Question: At each time, any colored ball can be exchanged with the white ball. How many such exchanges are needed at least to make all the red balls arranged in front of the green balls (white ball positions are arbitrary)?
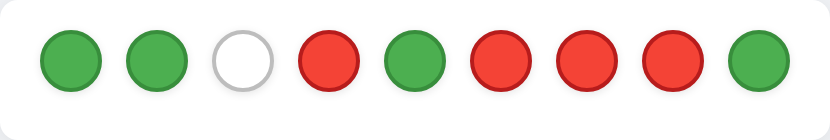
Answer: 5